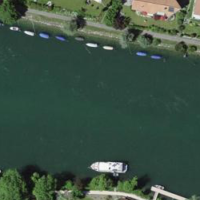
EUNIS habitat code: 15
Species observed at this site:
Prunus padus